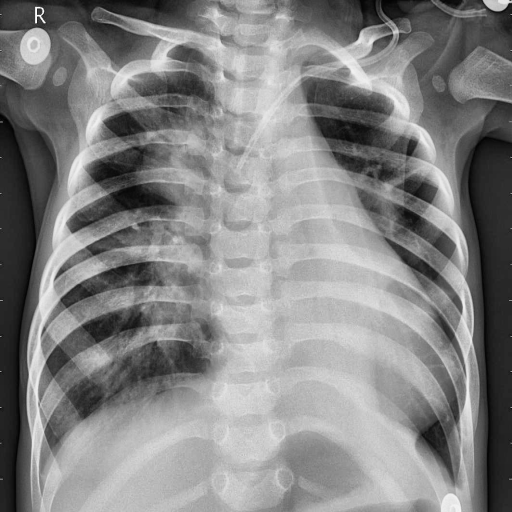
Finding: PNEUMONIA